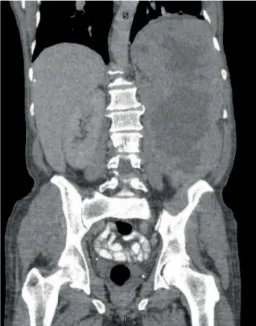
Abdominal CT images with contrast. CT images of the abdomen in coronal.
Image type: radiology (ct)